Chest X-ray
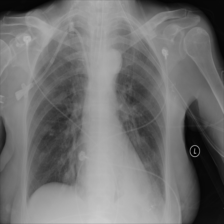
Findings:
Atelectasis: negative
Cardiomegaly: negative
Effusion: negative
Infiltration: positive
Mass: negative
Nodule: negative
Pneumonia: negative
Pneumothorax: negative
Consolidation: negative
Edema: negative
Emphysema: negative
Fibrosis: negative
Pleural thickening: negative
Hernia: negative